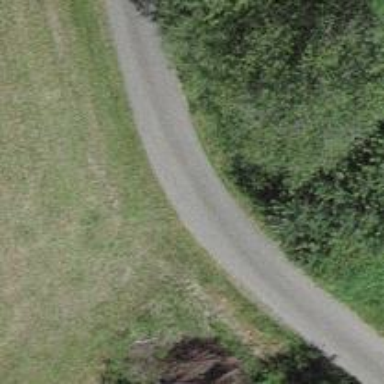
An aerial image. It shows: Unclassified road with paved surface.